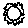
Label: sun